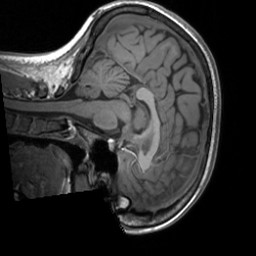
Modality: T1w
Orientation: sagittal
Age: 24
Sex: female
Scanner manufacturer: siemens
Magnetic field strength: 3 T
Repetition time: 1.9 s
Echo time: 0.00226 s